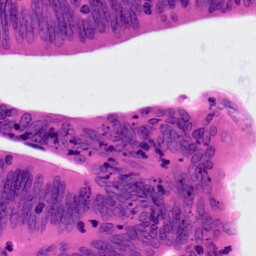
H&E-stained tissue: Colon